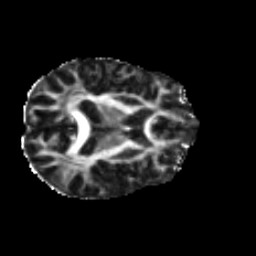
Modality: FA
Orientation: axial
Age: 64
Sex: male
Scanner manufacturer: ge
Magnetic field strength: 3 T
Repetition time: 7.8 s
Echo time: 0.0607 s